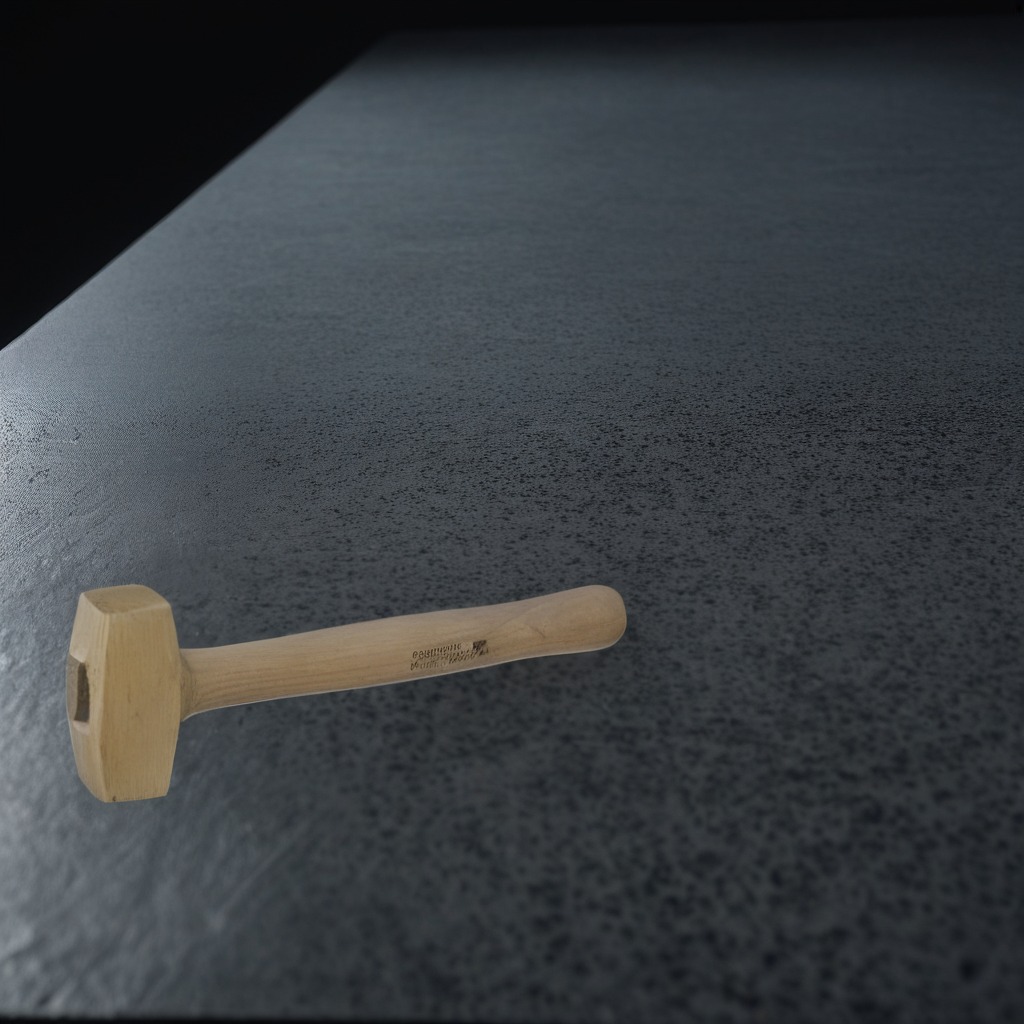
A hammer is lying on a clean granite table inside a workshop at night.